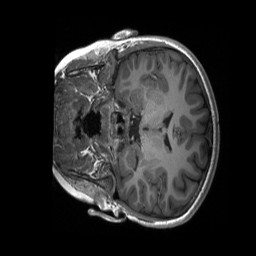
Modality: T1w
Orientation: coronal
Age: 12
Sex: female
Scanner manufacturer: siemens
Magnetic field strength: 3 T
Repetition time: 2.3 s
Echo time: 0.00232 s